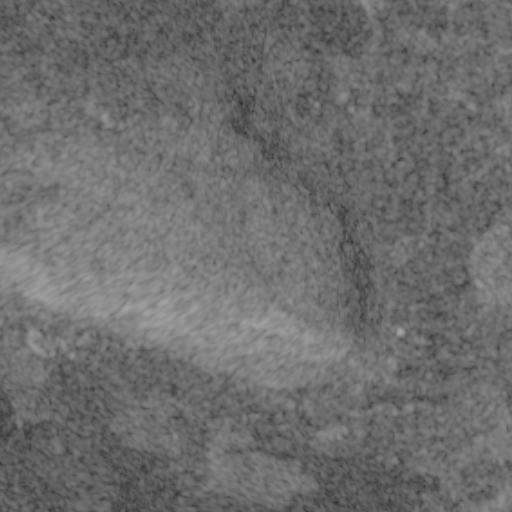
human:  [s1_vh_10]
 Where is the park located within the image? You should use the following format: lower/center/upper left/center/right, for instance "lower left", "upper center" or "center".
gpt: The park is located in the lower right of the image.
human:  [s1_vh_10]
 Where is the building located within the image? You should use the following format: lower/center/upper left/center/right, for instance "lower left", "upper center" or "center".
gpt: There is no building in the image.

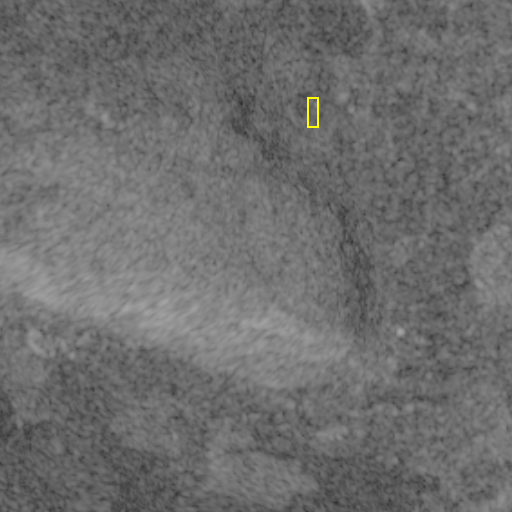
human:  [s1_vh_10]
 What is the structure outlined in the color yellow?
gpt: The structure outlined in yellow is a quarry.
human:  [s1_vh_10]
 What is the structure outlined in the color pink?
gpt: There is no pink outline.